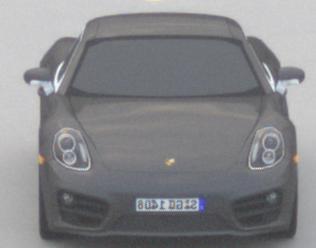
Make: Porsche
Model: Cayman
Detailed model: Cayman (981C)
Model produced from: 2013/03
Model produced until: 2014/04
Doors: 2
Color: gray
Road condition: dry road
Daytime: morning or afternoon
Contrast: low contrast